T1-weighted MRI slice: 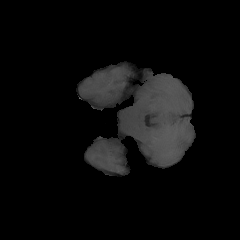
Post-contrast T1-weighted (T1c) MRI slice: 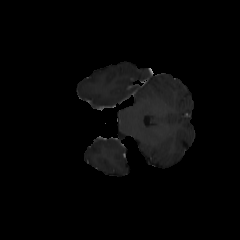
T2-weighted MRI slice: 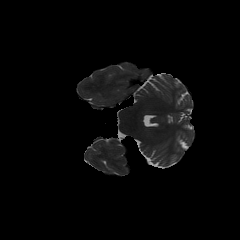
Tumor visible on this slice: no